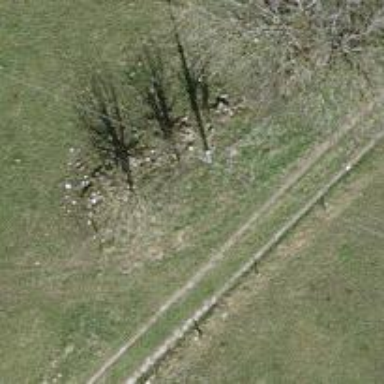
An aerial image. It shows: Power pole.